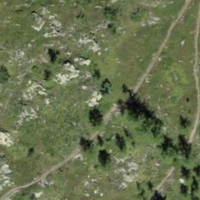
EUNIS habitat code: 23
Species observed at this site:
Arnica montana